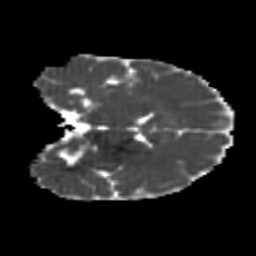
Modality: MD
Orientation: coronal
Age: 20
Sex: female
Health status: healthy
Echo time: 0.074 s